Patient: sex M, age 71
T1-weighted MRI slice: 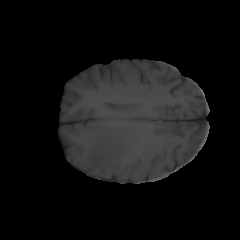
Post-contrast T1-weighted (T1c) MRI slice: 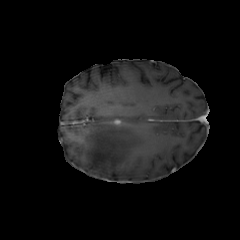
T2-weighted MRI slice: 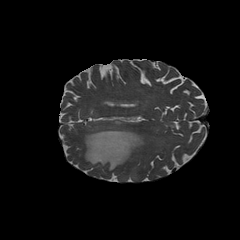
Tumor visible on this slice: yes
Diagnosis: Glioblastoma, IDH-wildtype
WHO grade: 4